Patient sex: M
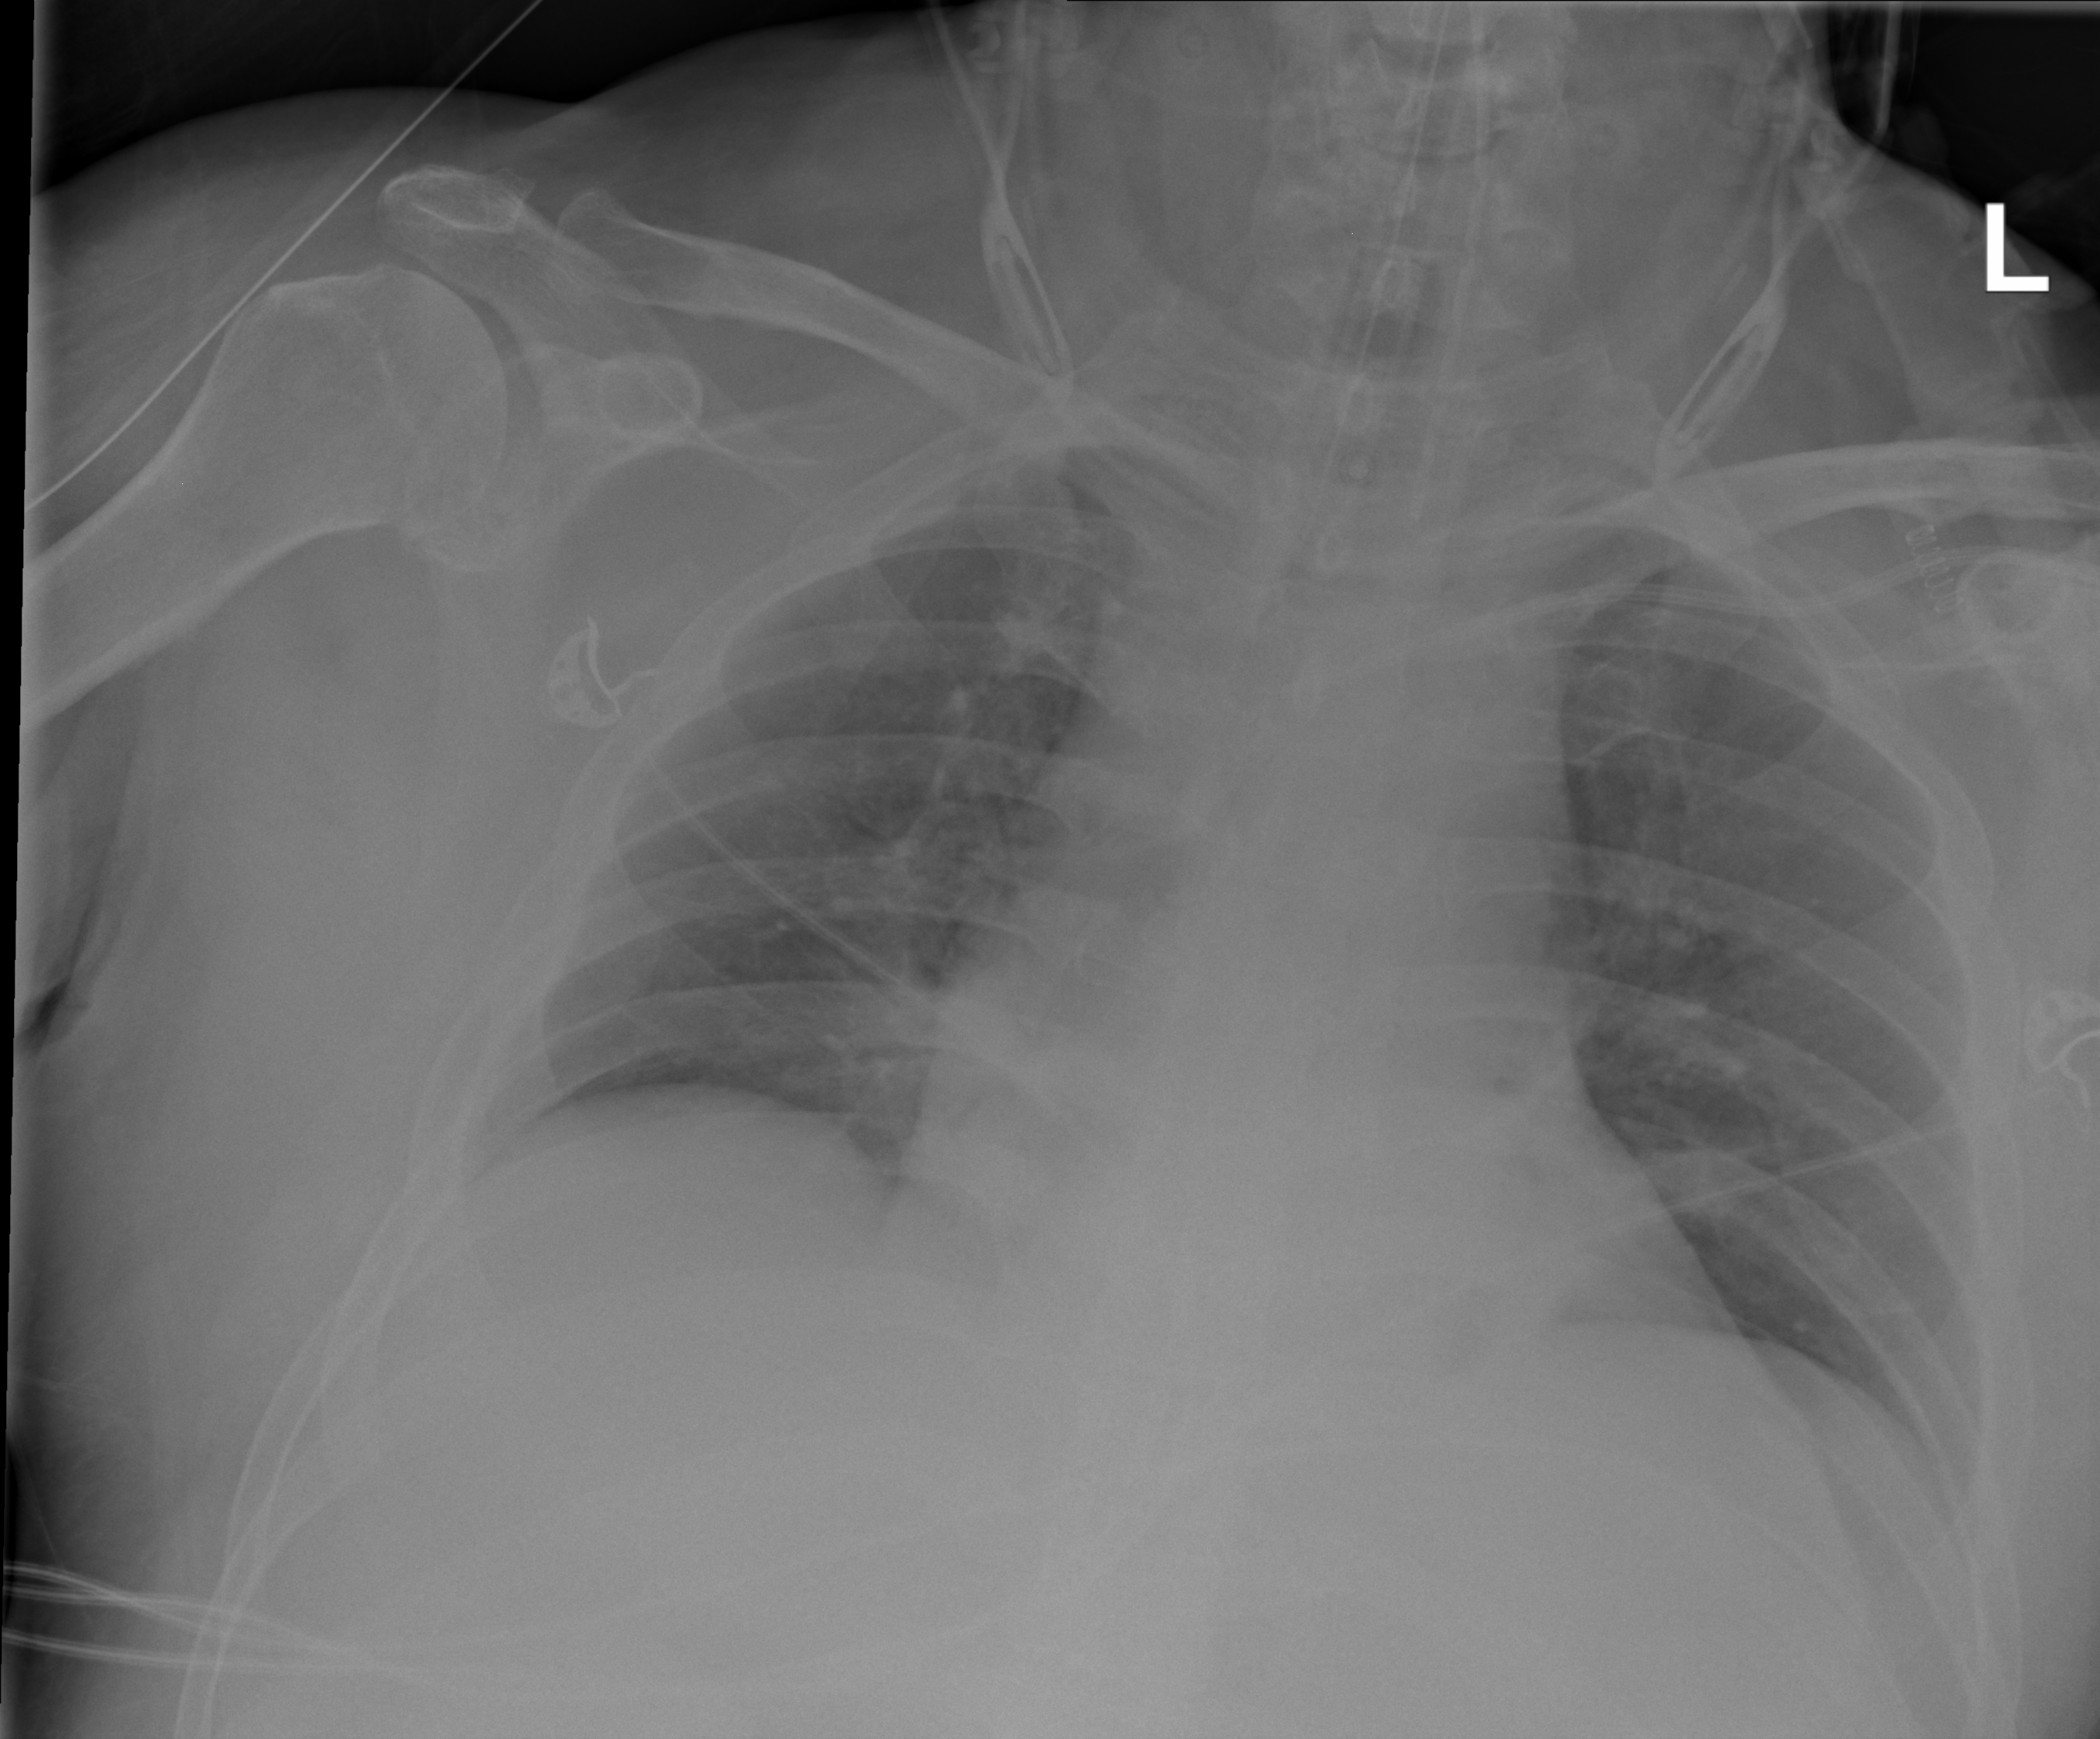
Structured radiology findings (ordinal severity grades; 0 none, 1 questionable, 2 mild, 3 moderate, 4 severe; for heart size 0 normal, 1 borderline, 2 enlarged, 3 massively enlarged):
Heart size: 1
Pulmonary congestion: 0
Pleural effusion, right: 1
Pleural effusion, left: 1
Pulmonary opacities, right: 2
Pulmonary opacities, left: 0
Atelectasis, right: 2
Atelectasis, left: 1